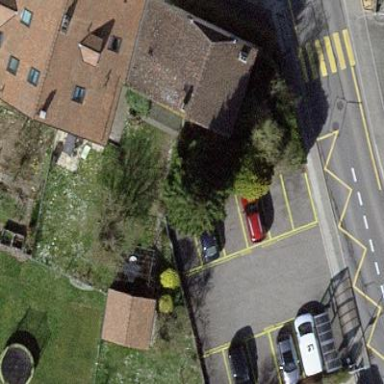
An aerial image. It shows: Parking area with surface.